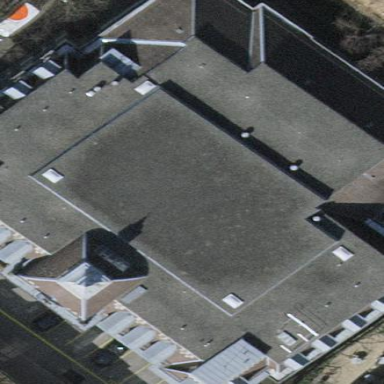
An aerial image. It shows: School building.